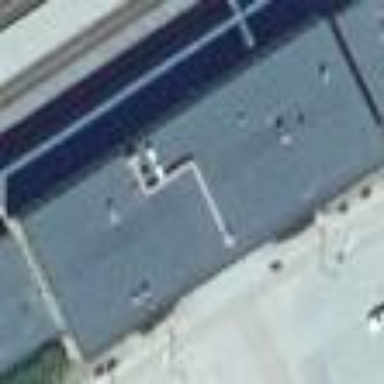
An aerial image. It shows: Building with yellow tar paper roof.